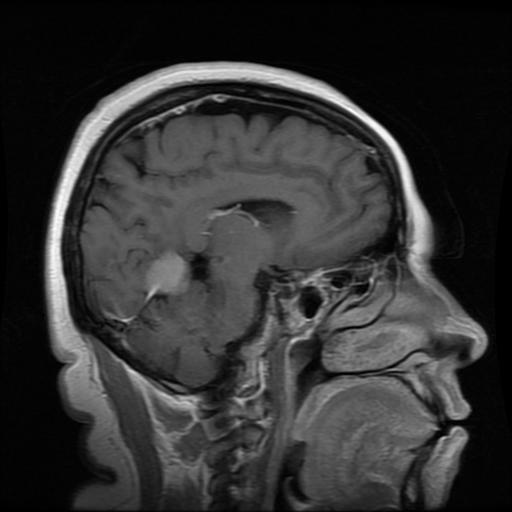
Label: meningioma